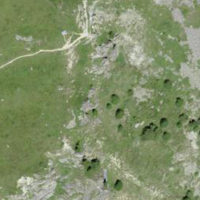
EUNIS habitat code: 26
Species observed at this site:
Zygaena loti
Zygaena transalpina
Dryas octopetala
Geum montanum